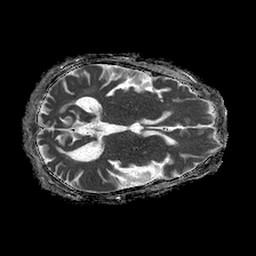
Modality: ADC
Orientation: axial
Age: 65
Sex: female
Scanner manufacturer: philips
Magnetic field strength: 1.5 T
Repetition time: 4.6 s
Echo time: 0.08517 s